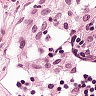
Metastatic tissue present: no